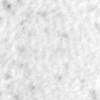
Label: no_change